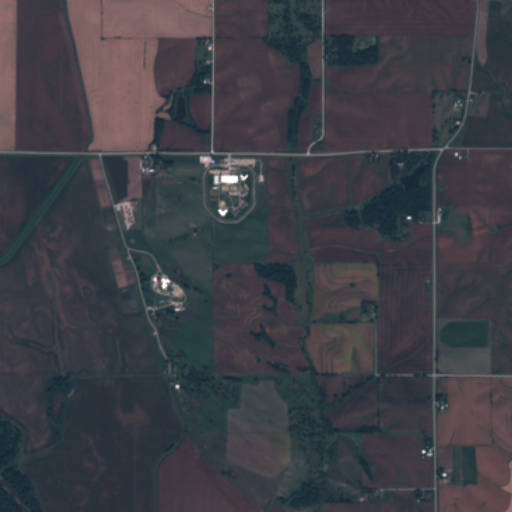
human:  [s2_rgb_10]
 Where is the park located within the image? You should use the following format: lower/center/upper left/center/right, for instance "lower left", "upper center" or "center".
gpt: The park is located in the center of the image.
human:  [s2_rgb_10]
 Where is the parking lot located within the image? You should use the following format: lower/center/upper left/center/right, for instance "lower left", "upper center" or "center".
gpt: The parking lot is located in the upper center of the image.
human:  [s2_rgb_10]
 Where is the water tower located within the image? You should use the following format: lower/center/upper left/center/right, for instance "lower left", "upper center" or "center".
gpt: The water tower is located in the upper center of the image.
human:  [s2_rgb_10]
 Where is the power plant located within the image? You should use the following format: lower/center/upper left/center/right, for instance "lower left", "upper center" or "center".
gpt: There is no power plant in the image.